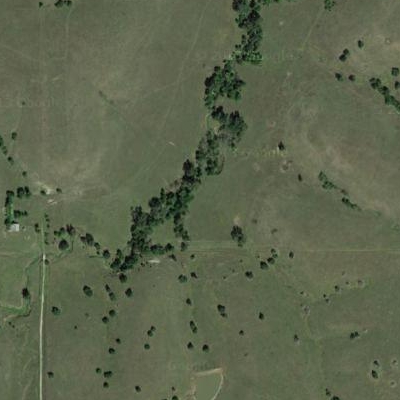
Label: aGrass